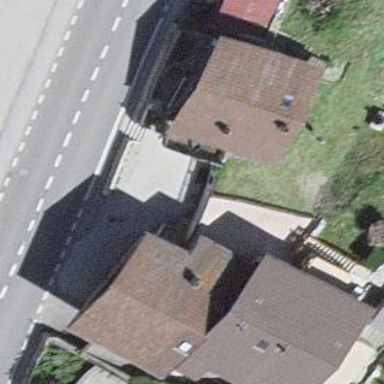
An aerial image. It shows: Simple house.